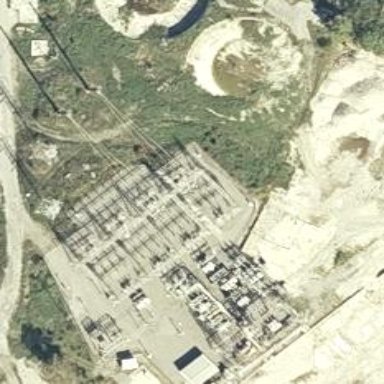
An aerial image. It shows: Switch used for power control.